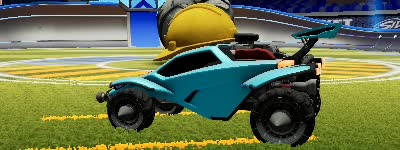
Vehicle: octane